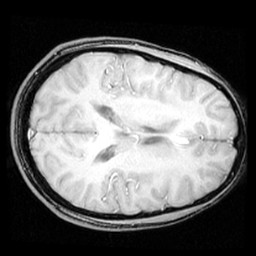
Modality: inplaneT1
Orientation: axial
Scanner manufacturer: ge
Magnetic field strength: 3 T
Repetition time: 0.25 s
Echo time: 0.0036 s